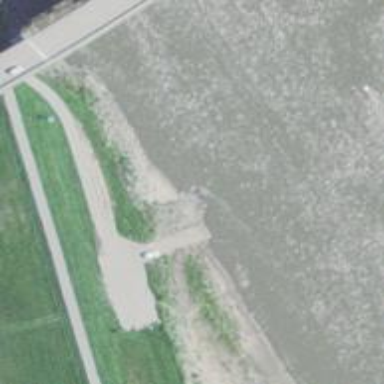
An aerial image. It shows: Slipway on leisure land.